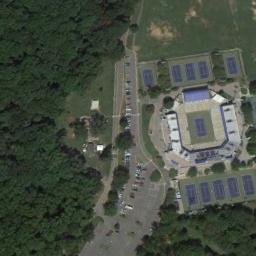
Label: stadium